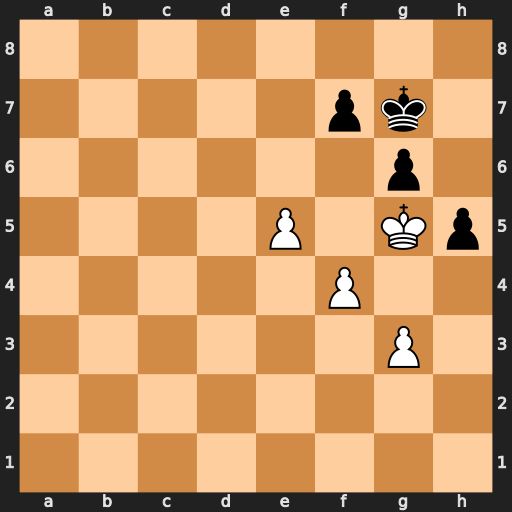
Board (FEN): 8/5pk1/6p1/4P1Kp/5P2/6P1/8/8
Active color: w
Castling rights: -
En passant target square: -
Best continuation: f5 gxf5 Kxh5 Kh7 Kg5